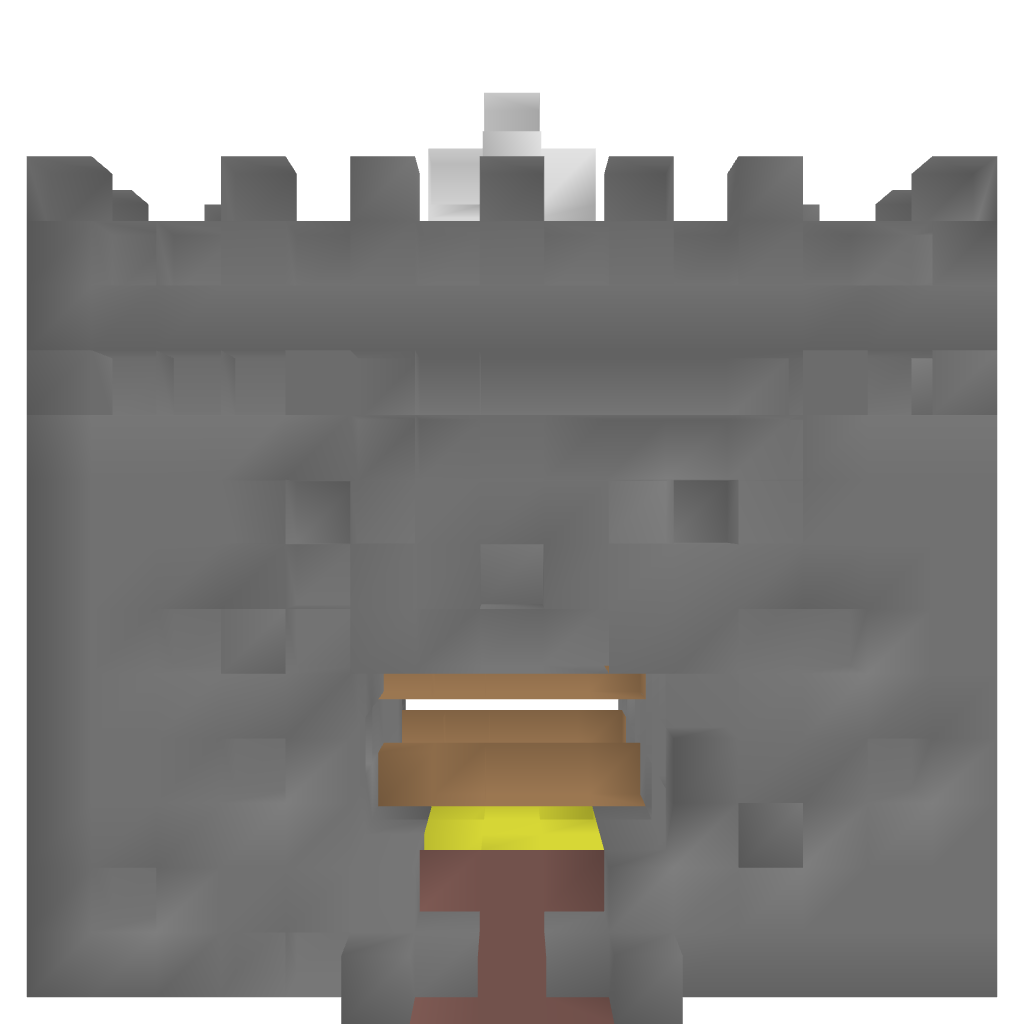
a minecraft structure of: Castle Gate good quality